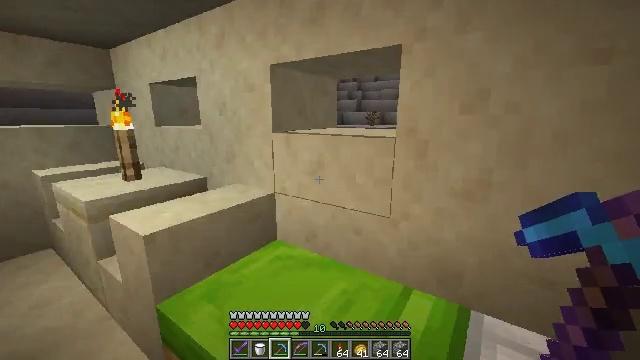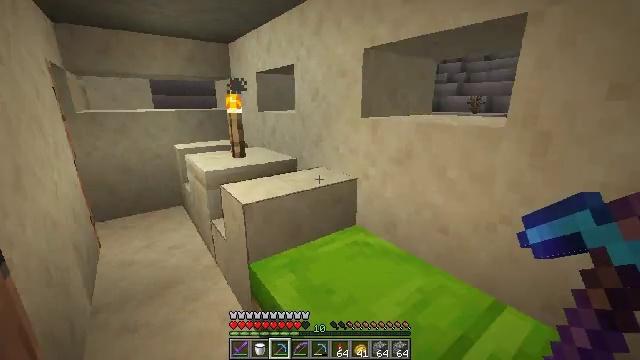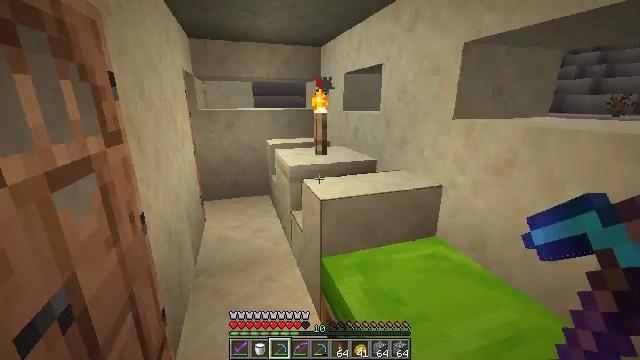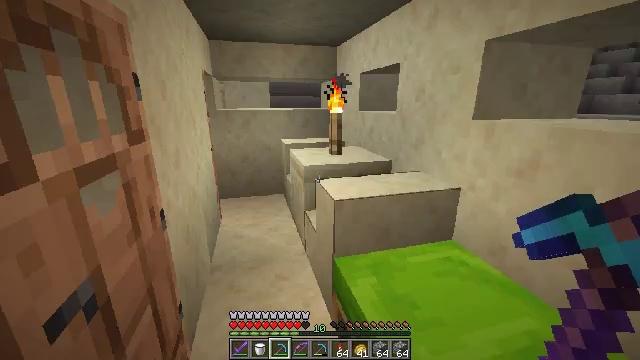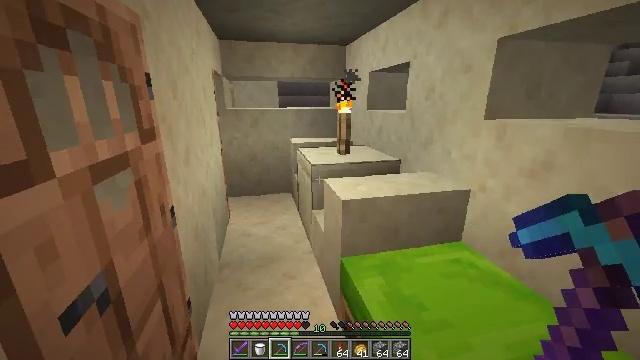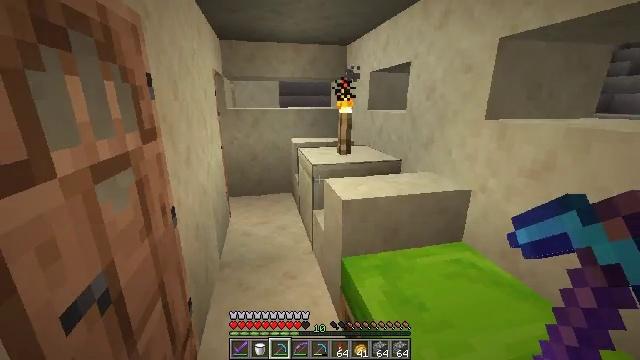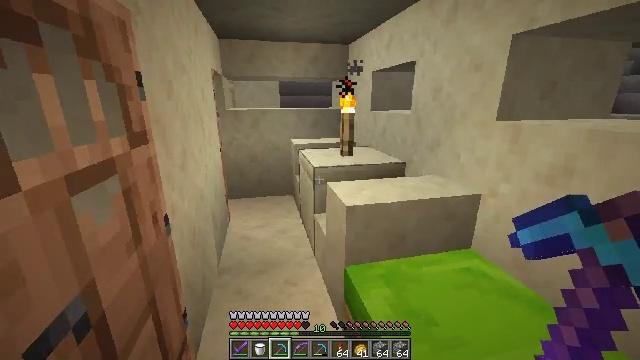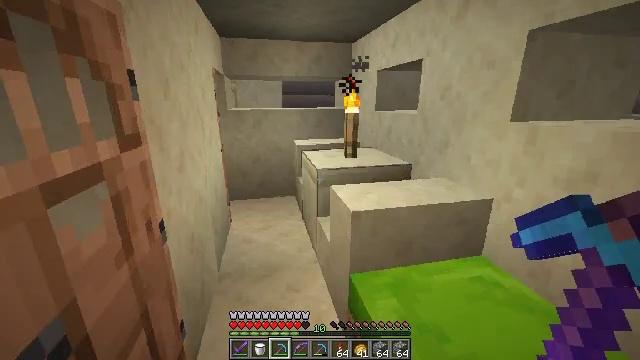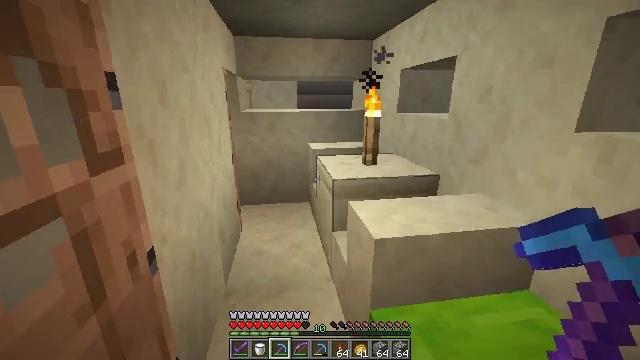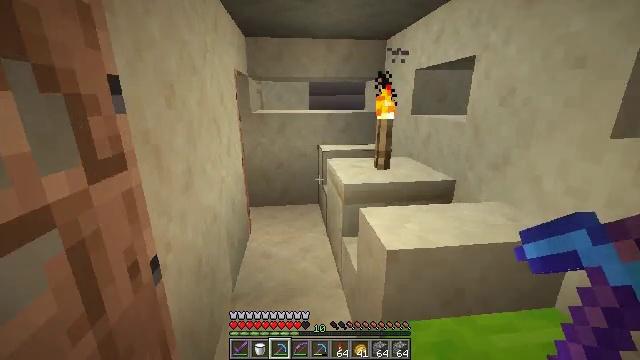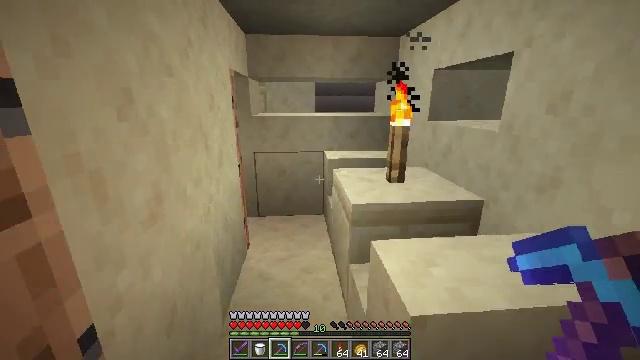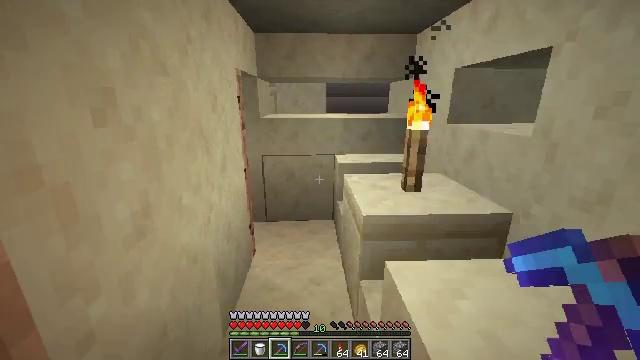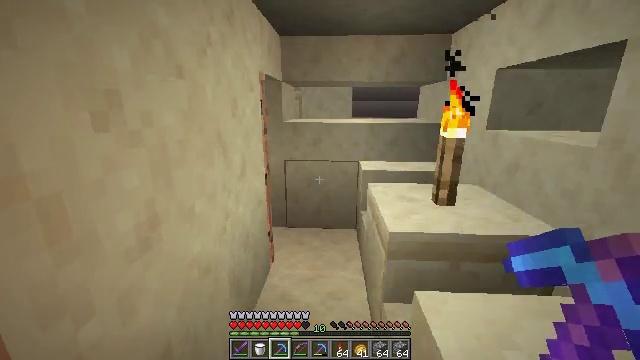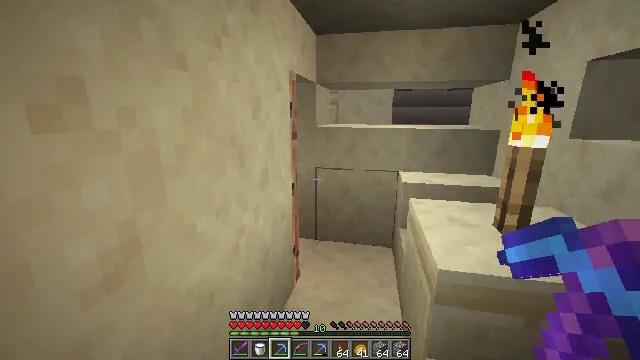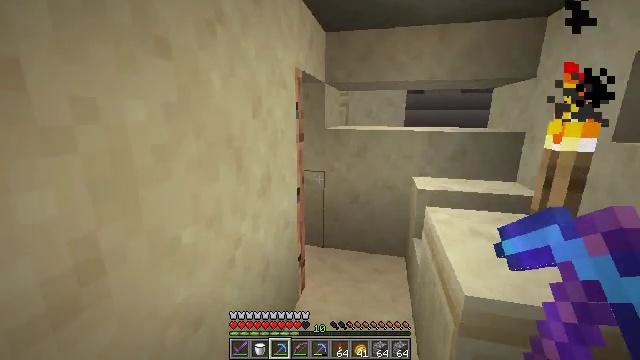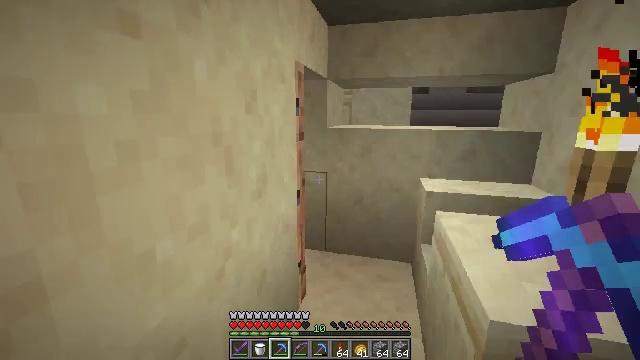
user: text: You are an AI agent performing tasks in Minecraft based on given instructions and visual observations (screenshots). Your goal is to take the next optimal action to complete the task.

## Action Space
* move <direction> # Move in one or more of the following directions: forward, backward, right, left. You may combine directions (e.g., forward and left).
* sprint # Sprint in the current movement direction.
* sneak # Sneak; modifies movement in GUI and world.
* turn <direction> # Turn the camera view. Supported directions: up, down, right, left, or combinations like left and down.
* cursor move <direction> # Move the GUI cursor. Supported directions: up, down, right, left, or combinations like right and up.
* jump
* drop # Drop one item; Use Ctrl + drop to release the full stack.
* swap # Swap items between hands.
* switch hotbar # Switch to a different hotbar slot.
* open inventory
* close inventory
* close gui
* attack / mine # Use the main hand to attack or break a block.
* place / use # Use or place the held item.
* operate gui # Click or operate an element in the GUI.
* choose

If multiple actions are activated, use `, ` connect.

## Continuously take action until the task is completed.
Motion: motion action
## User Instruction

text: Mine a hay block from the field.
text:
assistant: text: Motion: turn left and down
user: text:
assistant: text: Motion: turn left
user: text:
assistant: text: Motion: turn left
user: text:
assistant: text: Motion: turn left
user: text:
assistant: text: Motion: no_op
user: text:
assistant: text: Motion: move forward
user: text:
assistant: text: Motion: move forward
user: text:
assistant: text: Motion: move forward, turn left
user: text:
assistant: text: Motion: move forward, turn left
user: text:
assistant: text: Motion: move forward, turn left
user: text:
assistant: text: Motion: move forward, turn left
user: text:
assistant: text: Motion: move forward, turn left
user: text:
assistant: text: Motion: move forward, turn left and up
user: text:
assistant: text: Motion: move forward, turn left
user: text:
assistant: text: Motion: move forward
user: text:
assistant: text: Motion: move forward, turn left
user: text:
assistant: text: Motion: move forward, turn left
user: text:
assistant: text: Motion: move forward, turn left
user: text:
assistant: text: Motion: move forward, turn left
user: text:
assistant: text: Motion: move forward, turn left
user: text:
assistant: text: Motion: move forward, turn left
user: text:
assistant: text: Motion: move forward, turn left
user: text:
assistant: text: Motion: move forward, turn left
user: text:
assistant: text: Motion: move forward, turn left
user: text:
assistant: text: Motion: move forward, turn left
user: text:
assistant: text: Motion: move forward, turn left
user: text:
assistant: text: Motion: move forward, turn left
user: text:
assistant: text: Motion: move forward, turn left
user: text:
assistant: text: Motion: move forward, turn left
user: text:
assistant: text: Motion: move forward, turn left